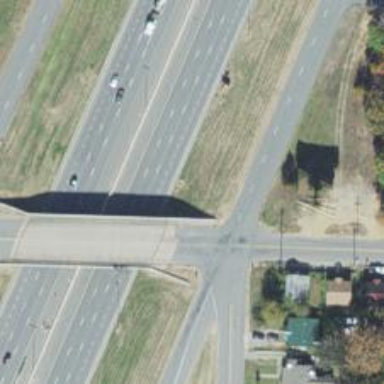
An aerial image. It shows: Tertiary road passing over beam bridge.